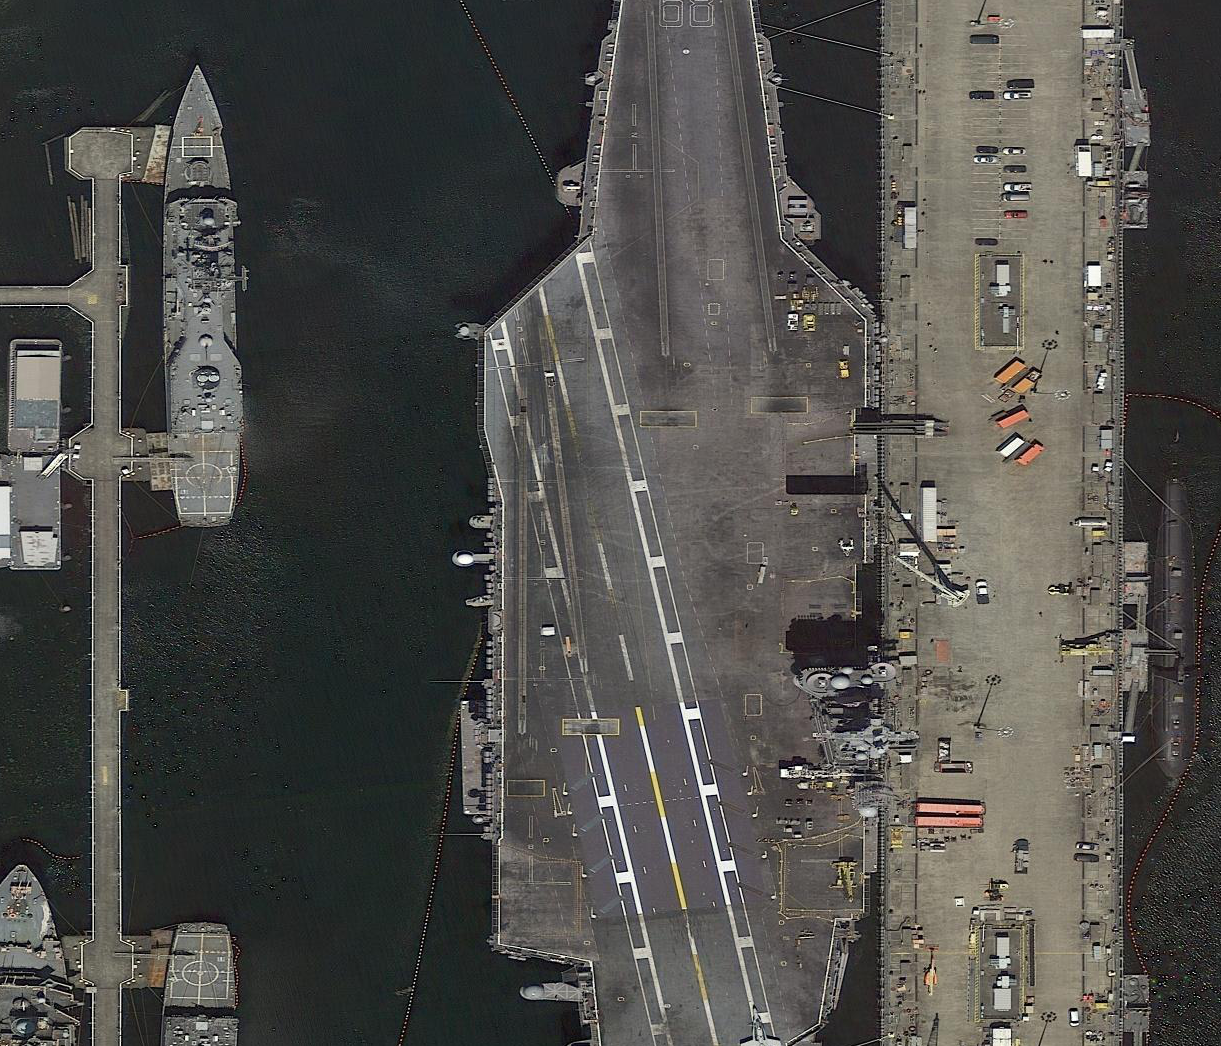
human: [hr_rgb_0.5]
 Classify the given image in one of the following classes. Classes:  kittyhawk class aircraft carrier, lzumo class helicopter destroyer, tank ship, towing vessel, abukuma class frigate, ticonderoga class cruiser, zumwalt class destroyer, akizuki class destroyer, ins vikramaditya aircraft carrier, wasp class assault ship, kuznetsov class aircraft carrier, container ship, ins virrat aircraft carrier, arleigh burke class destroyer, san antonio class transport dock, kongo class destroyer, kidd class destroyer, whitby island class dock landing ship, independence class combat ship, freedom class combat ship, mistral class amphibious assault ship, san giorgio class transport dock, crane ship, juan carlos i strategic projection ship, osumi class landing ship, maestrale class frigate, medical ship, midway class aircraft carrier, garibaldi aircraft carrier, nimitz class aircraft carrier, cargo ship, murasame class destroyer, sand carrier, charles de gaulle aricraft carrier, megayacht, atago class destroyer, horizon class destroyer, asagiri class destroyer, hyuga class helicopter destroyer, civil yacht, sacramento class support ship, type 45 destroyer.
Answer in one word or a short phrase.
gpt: Nimitz class aircraft carrier